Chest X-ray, PA view. Patient: 50 years old, sex F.
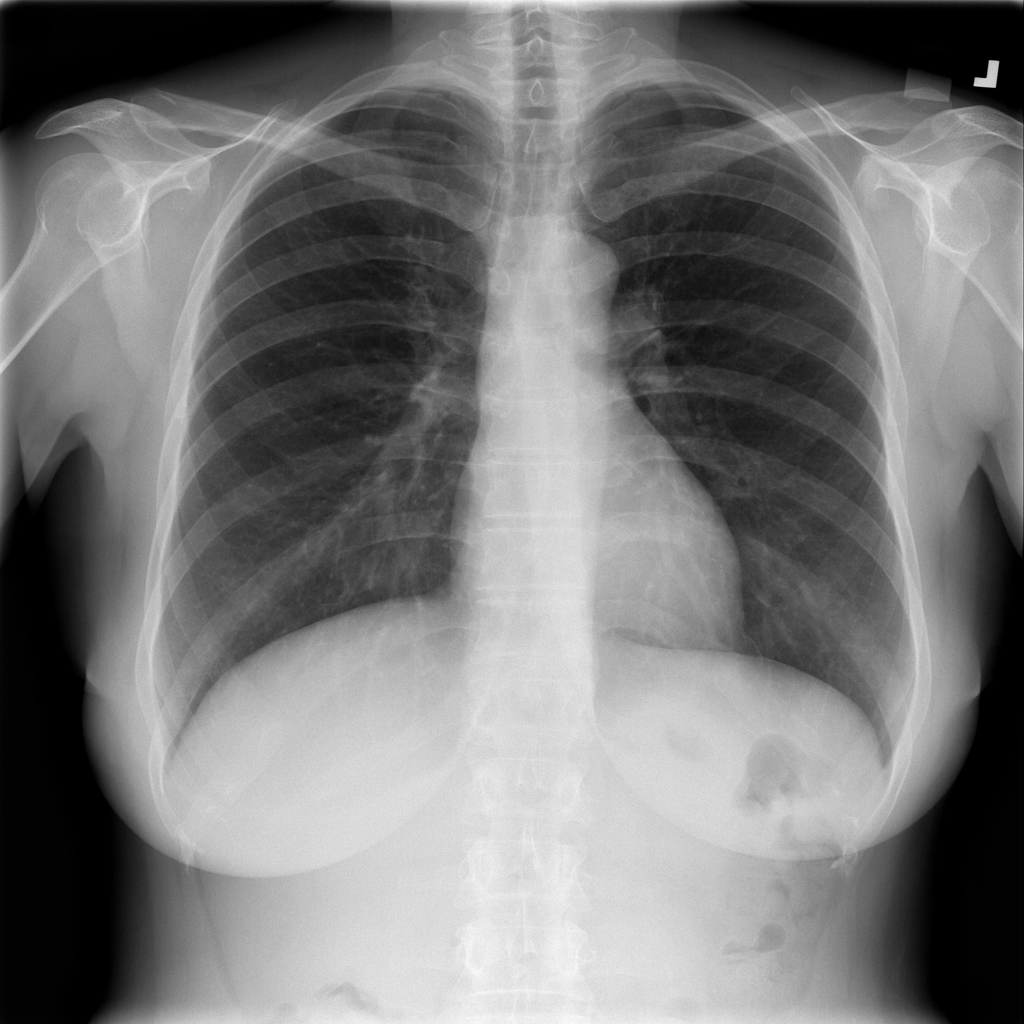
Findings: No Finding